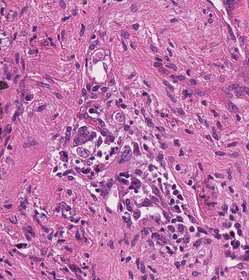
Tumor epithelial tissue: yes
Tumor-associated stroma tissue: yes
Normal tissue: no